Here is the time-frequency representation (spectrogram) of a rolling-element bearing's vibration measurement. Determine the bearing's health state. Answer with exactly one of: normal, inner_race, outer_race, ball.
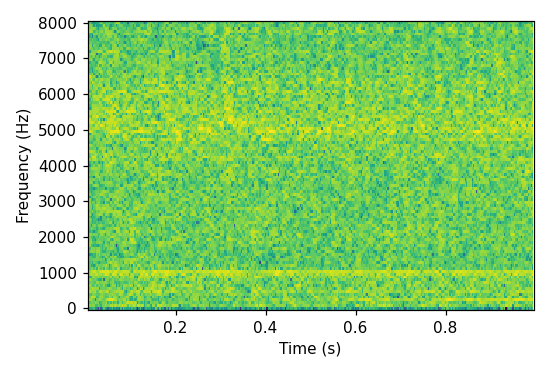
Answer: normal